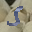
Label: 5